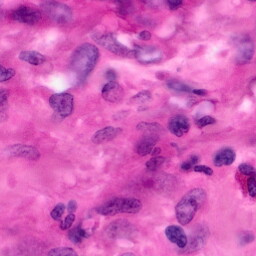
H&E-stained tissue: Pancreatic